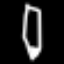
Label: pencil